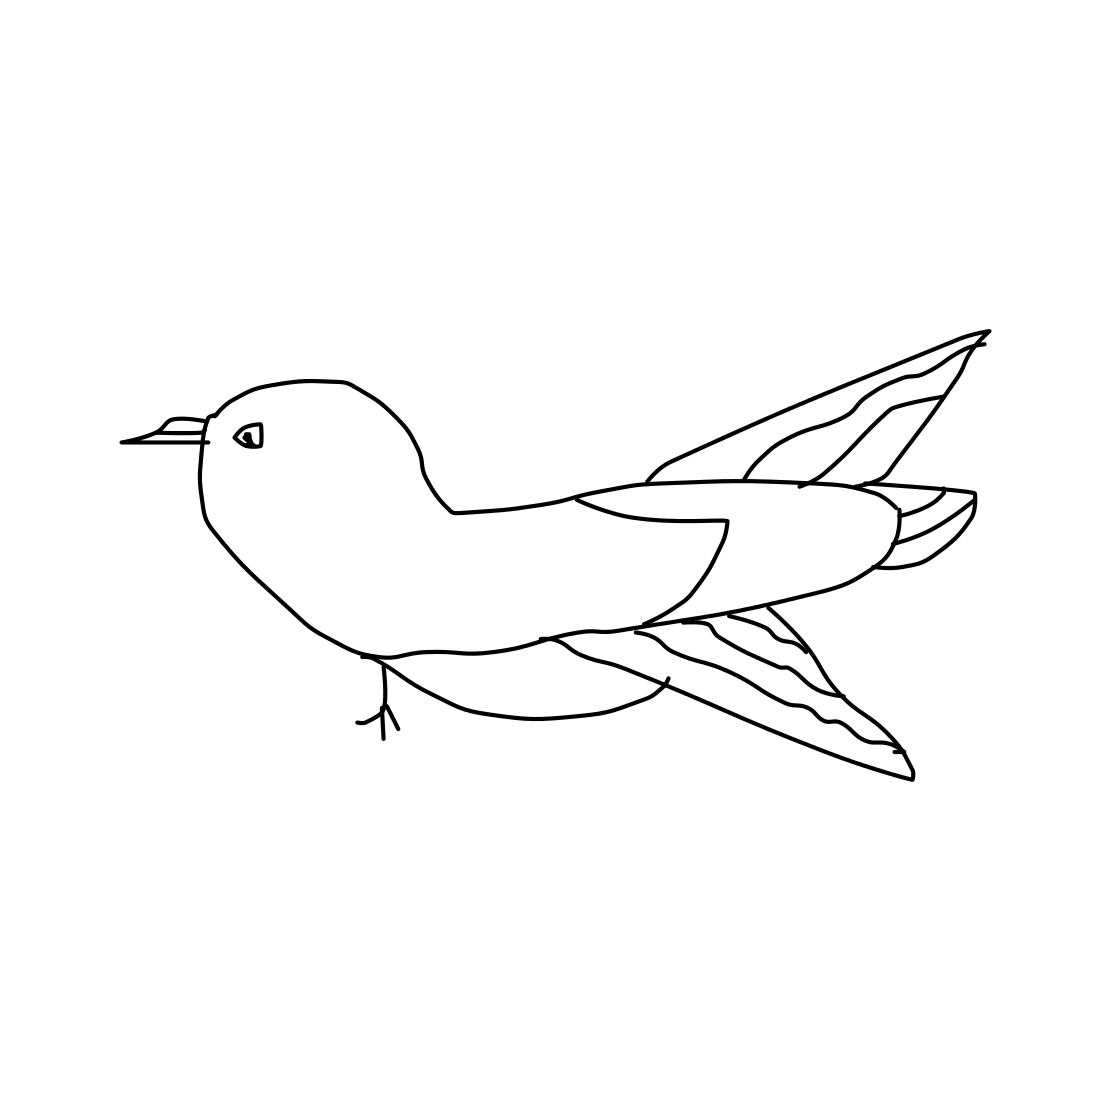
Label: flying bird